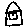
Label: house